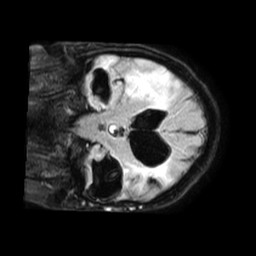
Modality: FLAIR
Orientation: coronal
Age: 77
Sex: female
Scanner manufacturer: philips
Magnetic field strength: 1.5 T
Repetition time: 6 s
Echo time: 0.1029 s